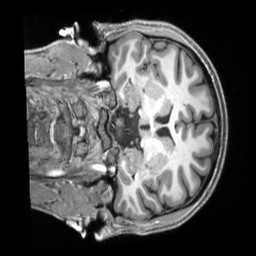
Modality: T1w
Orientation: coronal
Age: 28
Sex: male
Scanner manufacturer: siemens
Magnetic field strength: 3 T
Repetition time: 2.3 s
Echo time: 0.00229 s